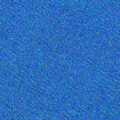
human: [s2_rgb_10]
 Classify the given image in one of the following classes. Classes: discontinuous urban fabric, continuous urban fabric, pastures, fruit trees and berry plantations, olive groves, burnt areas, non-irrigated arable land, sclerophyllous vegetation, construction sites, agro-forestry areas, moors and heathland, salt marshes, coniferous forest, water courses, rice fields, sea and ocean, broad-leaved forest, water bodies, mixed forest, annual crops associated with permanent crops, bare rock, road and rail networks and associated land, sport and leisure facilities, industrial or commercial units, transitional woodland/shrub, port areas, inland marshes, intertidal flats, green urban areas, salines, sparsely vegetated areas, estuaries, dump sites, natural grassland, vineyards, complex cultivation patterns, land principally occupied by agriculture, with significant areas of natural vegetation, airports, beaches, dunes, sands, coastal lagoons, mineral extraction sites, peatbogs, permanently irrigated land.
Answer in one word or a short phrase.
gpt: sea and ocean